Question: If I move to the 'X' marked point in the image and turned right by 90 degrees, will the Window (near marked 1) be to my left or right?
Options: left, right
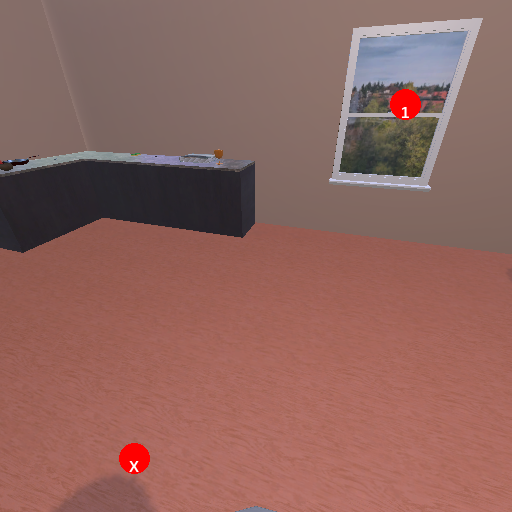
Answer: left